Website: home-depot
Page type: customer-info-address
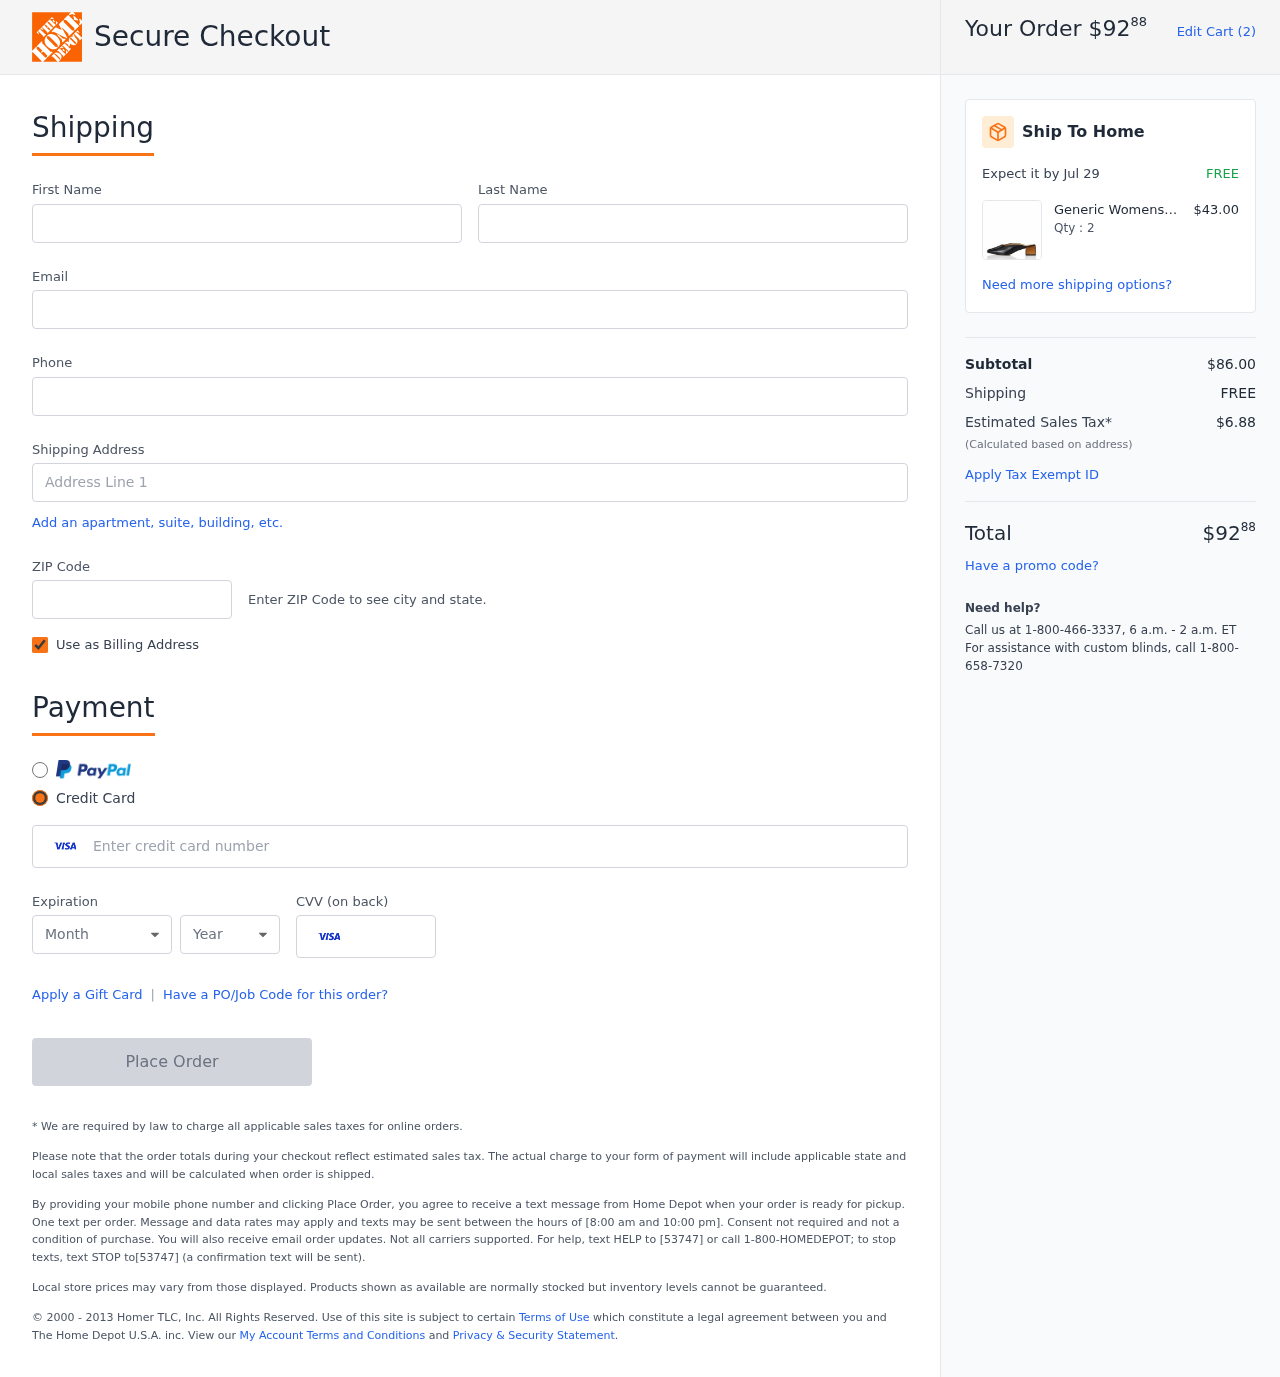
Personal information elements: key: PII_CARD_CVV
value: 165
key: PII_CARD_EXPIRY_MONTH
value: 07
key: PII_CARD_EXPIRY_YEAR
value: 28
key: PII_CARD_NUMBER
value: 4286 4702 9940 7710
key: PII_EMAIL
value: caitlin.mckenzie@gmail.com
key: PII_FIRSTNAME
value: Caitlin
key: PII_LASTNAME
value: Mckenzie
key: PII_PHONE
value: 8734997115
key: PII_POSTCODE
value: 44473
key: PII_STREET
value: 903 Sara Trail Suite 121
Product elements: key: PRODUCT1_BRAND
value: Generic
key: PRODUCT1_NAME
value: Womens^Women's Mule Closed Toe Heels, Black, 8
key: PRODUCT1_NAME
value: Womens^Women's Mule ...
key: PRODUCT1_PRICE
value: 43
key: PRODUCT1_QUANTITY
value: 2
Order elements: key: ORDER_TOTAL
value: $9288
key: ORDER_NUM_ITEMS
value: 2
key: ORDER_DELIVERY_DATE
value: Jul 29
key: ORDER_SUBTOTAL
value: $86.00
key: ORDER_SHIPPING_COST
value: FREE
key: ORDER_TAX
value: $6.88